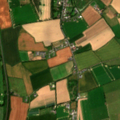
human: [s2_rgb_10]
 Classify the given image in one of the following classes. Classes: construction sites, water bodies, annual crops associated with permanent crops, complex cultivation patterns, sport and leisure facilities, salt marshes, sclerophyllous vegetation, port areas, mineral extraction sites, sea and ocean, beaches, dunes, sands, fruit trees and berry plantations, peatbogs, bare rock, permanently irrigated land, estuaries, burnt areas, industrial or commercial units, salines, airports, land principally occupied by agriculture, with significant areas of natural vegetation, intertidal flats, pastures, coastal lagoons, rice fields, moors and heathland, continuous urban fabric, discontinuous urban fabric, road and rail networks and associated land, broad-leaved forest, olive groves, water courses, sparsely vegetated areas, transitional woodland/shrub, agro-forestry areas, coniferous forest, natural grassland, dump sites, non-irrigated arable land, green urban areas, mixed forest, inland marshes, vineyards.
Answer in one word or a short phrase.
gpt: discontinuous urban fabric, sport and leisure facilities, non-irrigated arable land, pastures